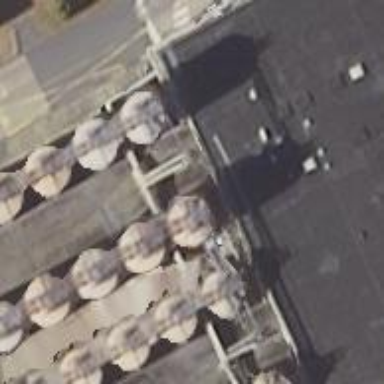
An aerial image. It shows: Storage tank with man-made structure.